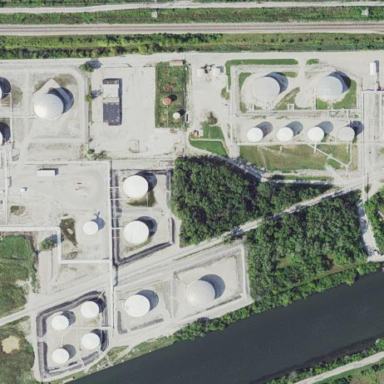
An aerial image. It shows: Industrial area primarily used for oil-related activities.